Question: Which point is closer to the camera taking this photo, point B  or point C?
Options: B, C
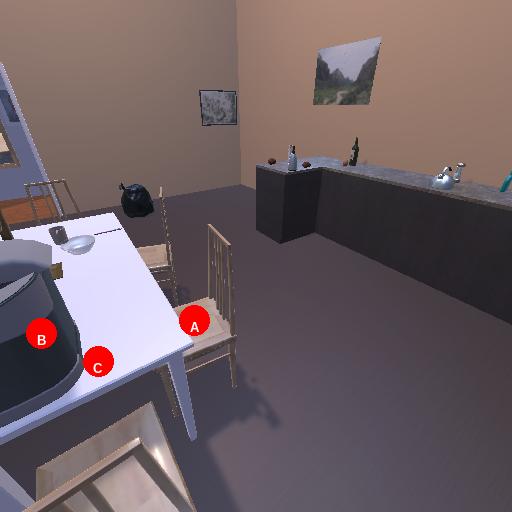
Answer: B